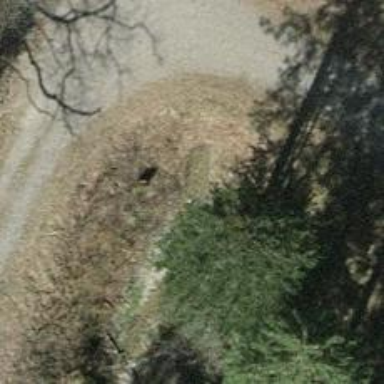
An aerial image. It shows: Culvert tunnel.